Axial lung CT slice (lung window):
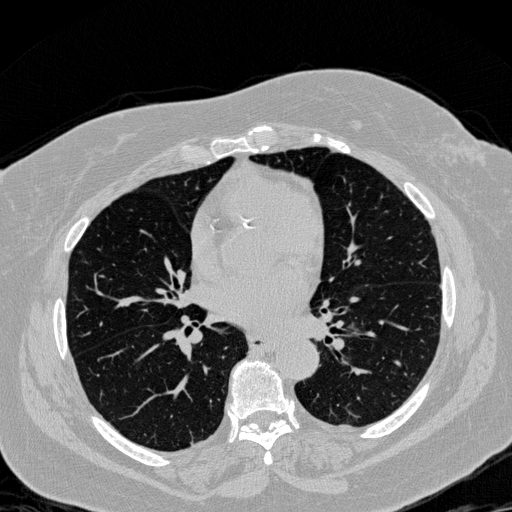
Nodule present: no